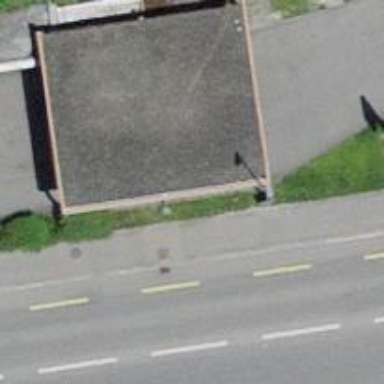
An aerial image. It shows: Fuel station.